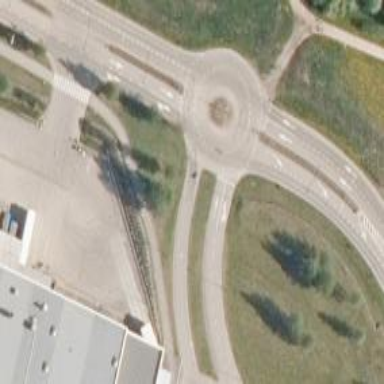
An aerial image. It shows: Unclassified asphalt road with roundabout junction.